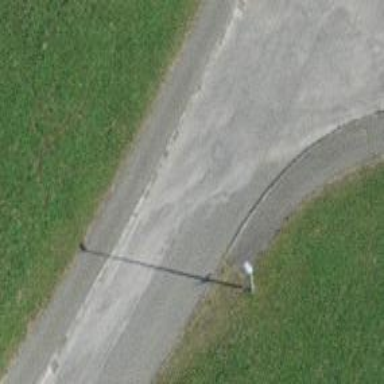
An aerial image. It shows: Kerb serving as barrier.